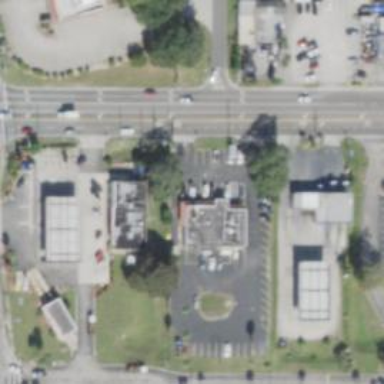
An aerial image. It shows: Commercial restaurant.